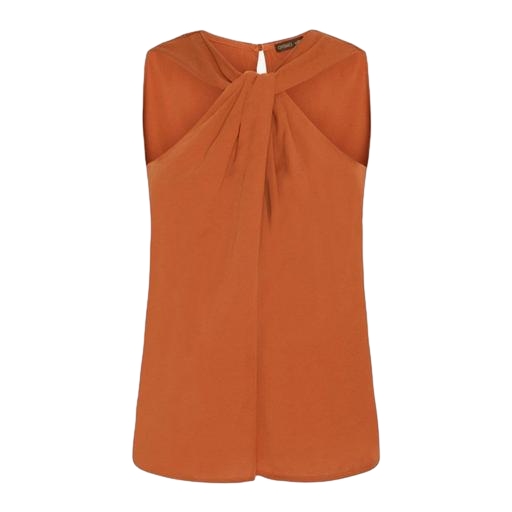
multicolor vero moda rust high neck blouse, orange tank top, burnt orange top, white background